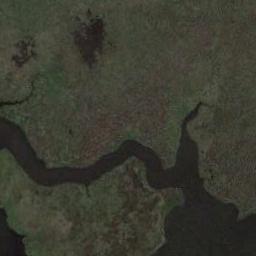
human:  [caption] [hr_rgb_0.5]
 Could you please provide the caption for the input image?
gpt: There are a few brown bare lands in the river in a wetland with sparse green plants on the bare lands .

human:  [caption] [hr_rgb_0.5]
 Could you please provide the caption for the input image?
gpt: This wetland has less than ten percent vegetation coverage .

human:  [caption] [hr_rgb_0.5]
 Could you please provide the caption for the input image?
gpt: There are many different shapes and sizes of water around the wetlands .

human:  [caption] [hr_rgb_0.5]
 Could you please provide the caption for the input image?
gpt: The wetland consists of bare land and water .

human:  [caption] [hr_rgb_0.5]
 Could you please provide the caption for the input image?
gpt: There are many green plants and a river on the wetland .